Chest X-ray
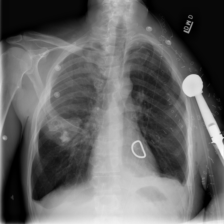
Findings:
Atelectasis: negative
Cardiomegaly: negative
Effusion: negative
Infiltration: negative
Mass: negative
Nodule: negative
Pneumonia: negative
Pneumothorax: negative
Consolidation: negative
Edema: negative
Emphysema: negative
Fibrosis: negative
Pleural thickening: negative
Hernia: negative